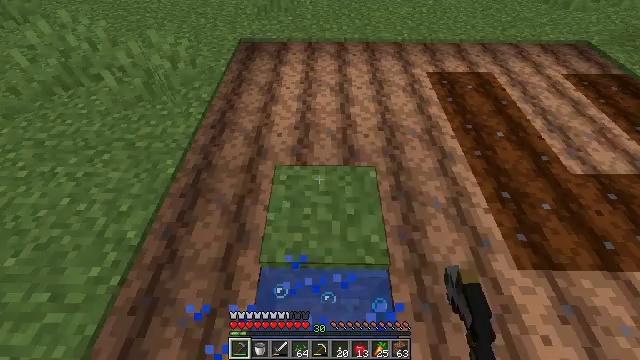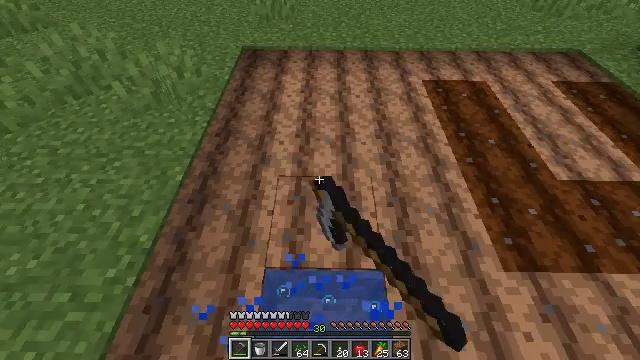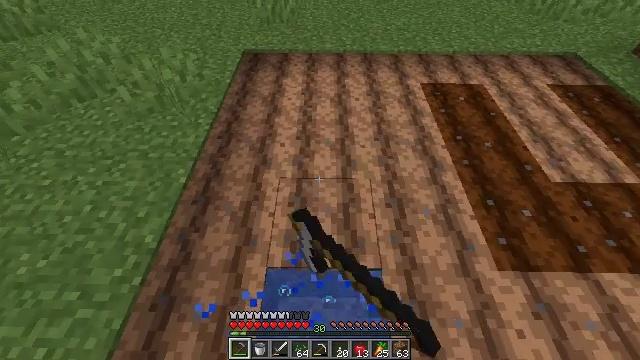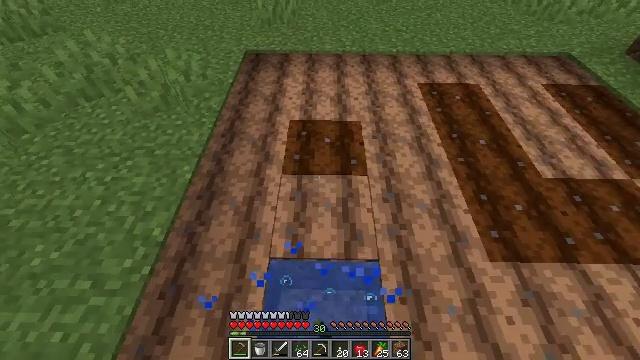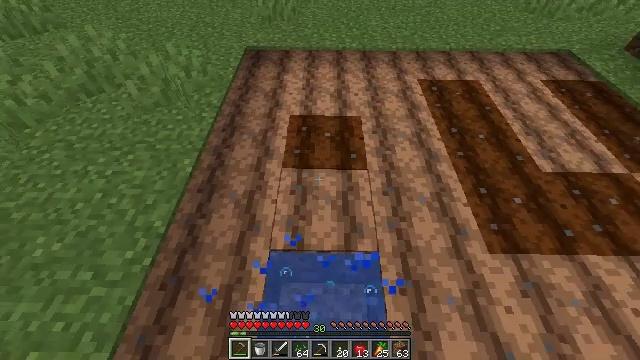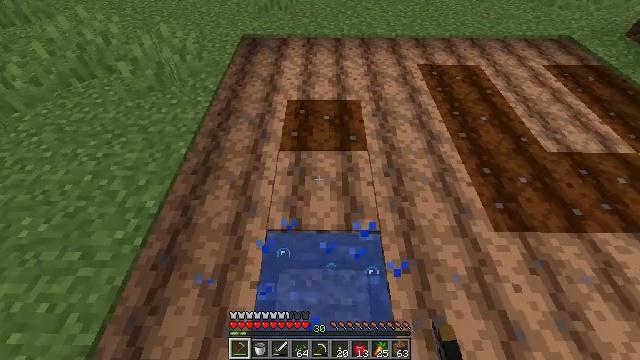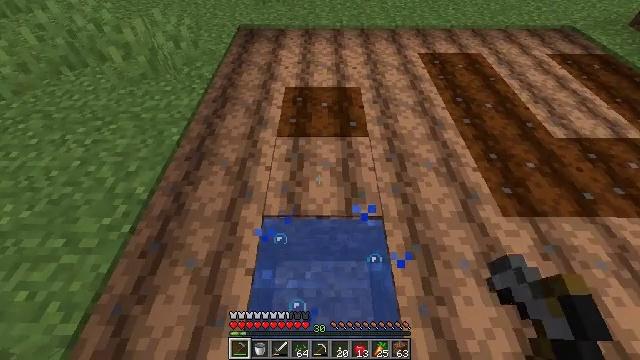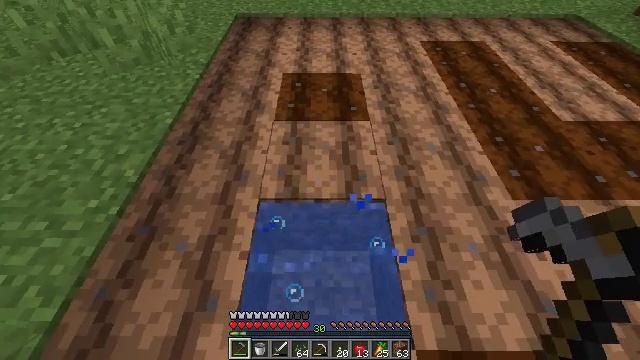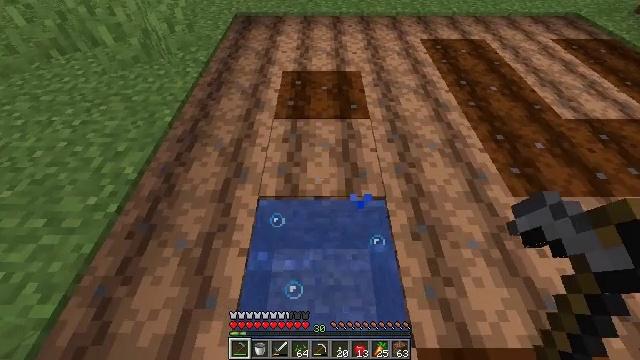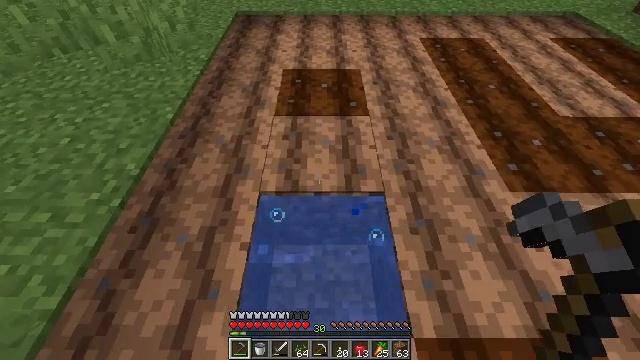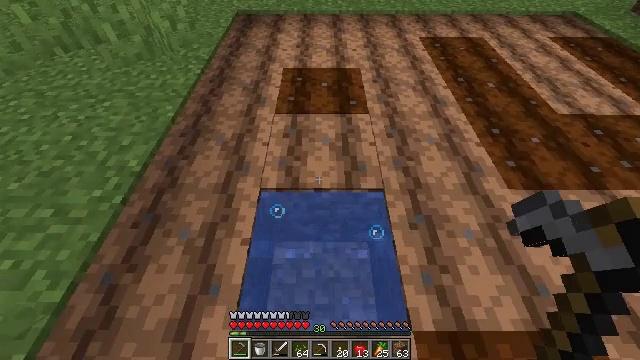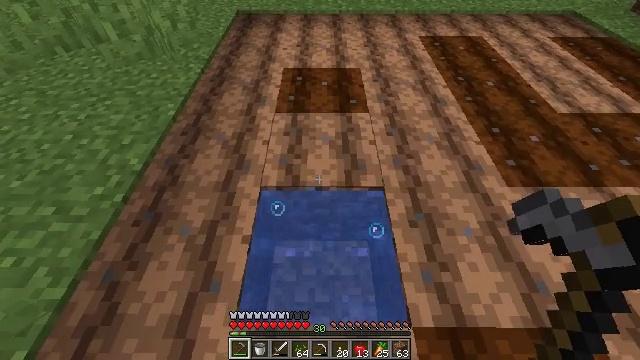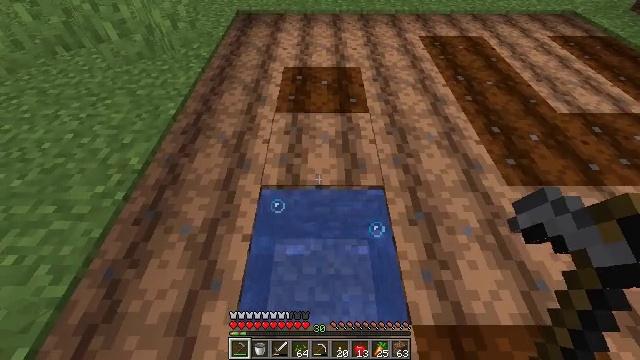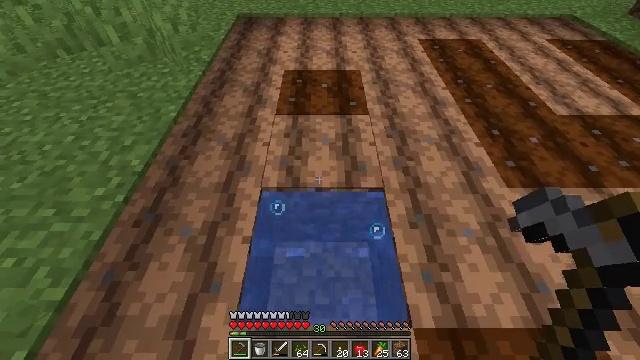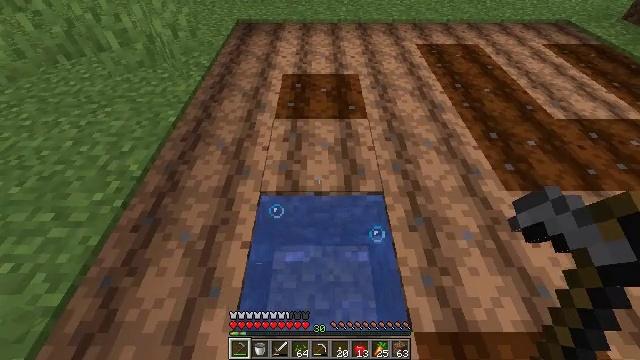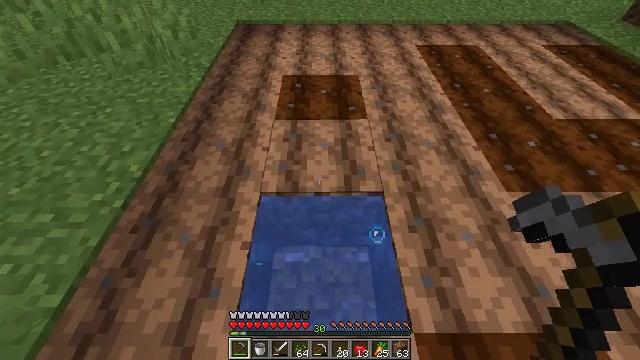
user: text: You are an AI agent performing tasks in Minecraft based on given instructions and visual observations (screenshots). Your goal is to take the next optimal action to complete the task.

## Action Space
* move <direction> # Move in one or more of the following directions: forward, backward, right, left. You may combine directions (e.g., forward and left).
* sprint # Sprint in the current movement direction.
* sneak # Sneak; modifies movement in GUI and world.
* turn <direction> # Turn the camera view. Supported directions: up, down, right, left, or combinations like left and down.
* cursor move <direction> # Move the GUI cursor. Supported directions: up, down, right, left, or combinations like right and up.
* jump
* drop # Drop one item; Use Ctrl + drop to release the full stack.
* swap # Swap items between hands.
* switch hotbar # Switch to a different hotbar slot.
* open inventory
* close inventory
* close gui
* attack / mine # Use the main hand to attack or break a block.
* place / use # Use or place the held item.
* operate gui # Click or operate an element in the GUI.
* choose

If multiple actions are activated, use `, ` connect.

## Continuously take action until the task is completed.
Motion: motion action
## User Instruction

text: Break the grass block.
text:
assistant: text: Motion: move back, use / place
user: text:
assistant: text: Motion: move back, use / place
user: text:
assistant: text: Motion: move back, use / place
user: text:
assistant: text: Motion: use / place
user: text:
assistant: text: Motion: no_op
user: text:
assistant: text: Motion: no_op
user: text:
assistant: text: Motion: no_op
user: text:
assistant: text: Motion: no_op
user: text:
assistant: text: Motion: no_op
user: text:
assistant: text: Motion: no_op
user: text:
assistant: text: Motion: no_op
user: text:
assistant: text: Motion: no_op
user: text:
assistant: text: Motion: no_op
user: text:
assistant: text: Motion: no_op
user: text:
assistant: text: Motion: no_op
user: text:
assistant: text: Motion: turn up
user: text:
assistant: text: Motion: turn up
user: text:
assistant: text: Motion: no_op
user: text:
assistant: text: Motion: move left, turn left and up
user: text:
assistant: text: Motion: move left, turn left and up
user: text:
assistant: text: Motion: move left, turn left and up
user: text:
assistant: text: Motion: move forward and move left
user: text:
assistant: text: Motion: move forward and move left
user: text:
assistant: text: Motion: move forward and move left, turn right
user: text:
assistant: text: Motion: move forward and move left, turn right
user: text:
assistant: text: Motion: move forward and move left, turn right
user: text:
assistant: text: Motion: move forward and move left, turn right
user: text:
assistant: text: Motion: move forward, turn right
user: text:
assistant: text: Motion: move forward, turn right
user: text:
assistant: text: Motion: move forward, turn right